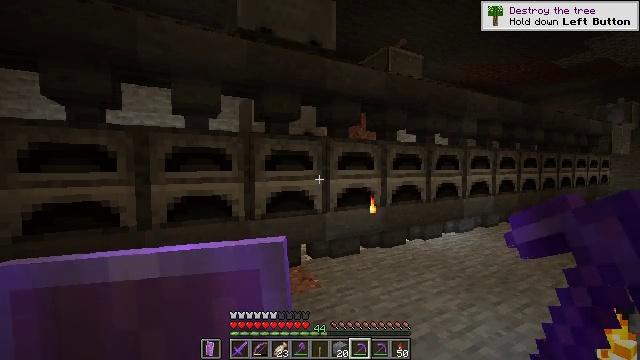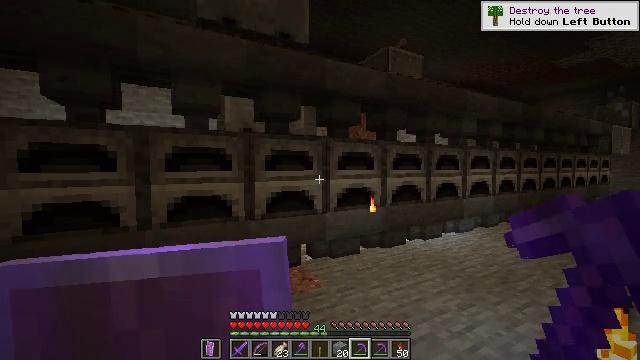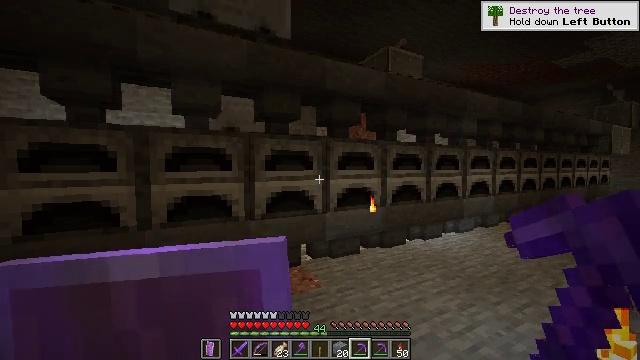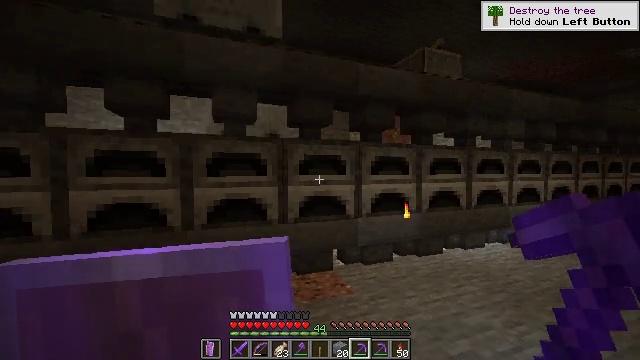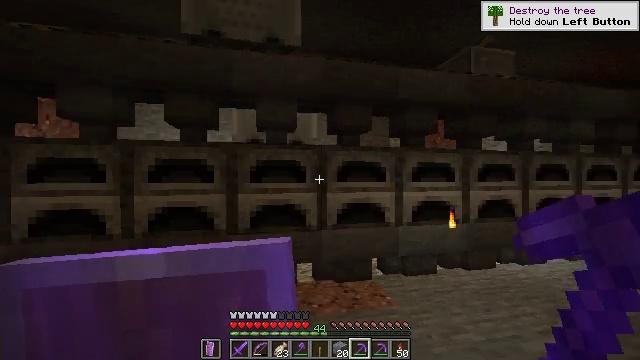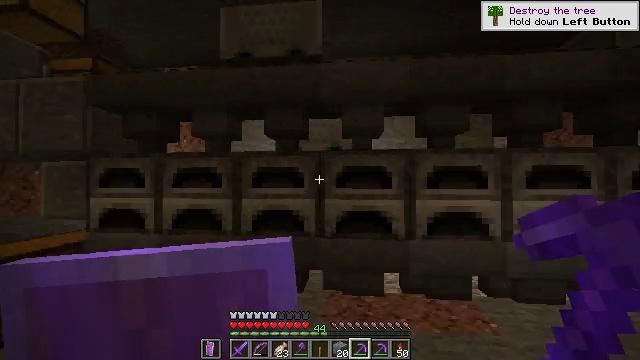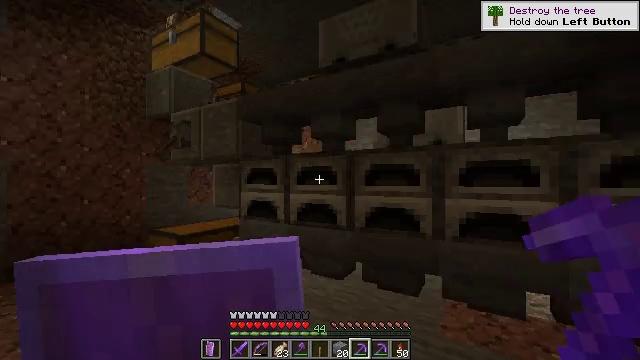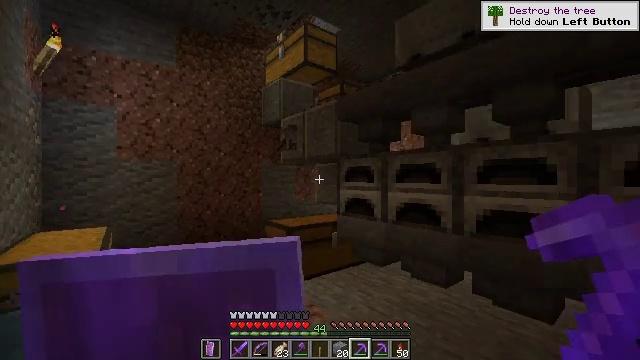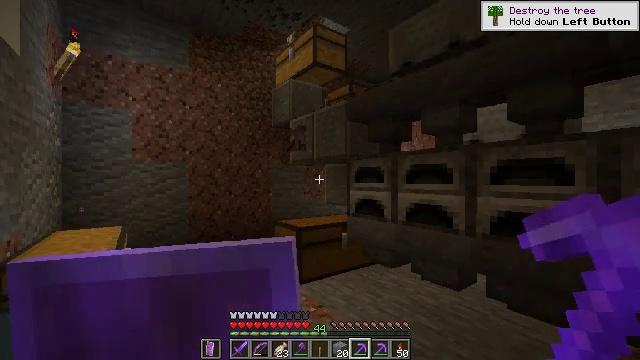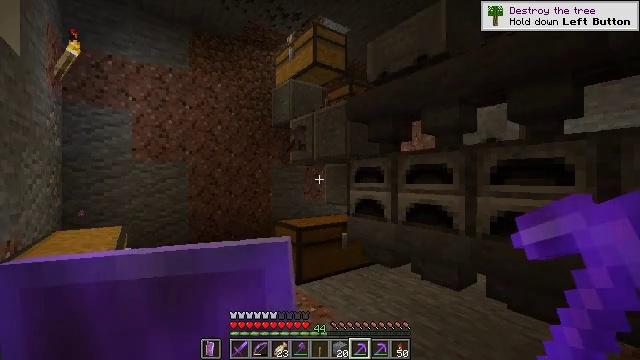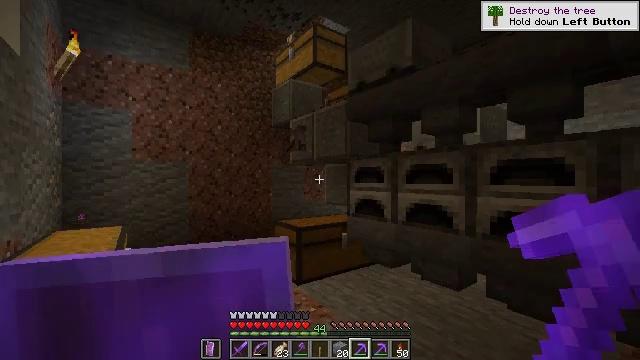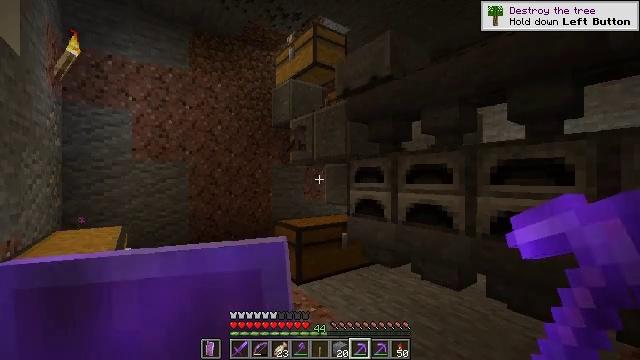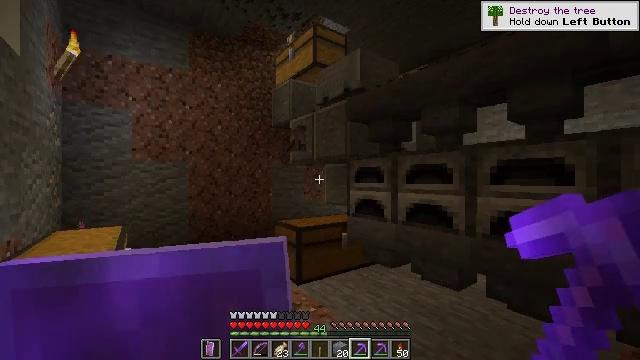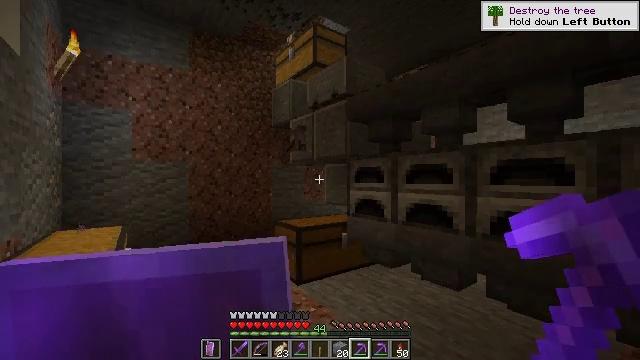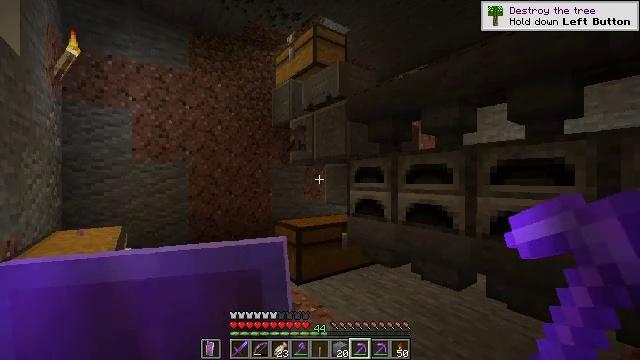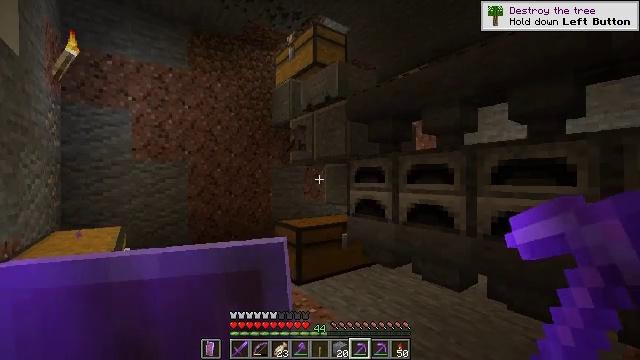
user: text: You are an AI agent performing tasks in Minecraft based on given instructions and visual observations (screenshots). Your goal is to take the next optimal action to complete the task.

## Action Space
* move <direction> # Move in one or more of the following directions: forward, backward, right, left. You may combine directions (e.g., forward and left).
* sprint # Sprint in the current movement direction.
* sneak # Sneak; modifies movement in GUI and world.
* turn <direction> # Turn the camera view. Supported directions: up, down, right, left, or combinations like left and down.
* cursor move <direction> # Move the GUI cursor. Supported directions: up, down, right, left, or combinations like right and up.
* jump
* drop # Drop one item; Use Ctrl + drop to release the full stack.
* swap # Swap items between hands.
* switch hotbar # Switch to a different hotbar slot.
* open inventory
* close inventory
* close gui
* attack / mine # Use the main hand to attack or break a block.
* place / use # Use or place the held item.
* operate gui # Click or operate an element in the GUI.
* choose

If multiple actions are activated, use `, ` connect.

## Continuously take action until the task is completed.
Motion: motion action
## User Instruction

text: craft item air
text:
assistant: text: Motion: no_op
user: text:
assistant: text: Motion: no_op
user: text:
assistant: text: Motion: turn left and up
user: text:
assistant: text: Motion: turn left and up
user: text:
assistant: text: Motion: turn left and up
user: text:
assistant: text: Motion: turn left
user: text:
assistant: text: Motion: turn left
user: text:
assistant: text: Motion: turn left
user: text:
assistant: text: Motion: no_op
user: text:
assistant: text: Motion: no_op
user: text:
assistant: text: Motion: no_op
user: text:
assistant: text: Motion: no_op
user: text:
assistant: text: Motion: no_op
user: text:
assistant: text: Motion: no_op
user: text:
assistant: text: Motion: move forward
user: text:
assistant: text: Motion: move forward
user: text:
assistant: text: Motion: move forward
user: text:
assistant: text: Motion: move forward
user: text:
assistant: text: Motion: move forward
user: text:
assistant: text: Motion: move forward and move left
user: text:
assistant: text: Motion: move forward and move left
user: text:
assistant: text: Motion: move forward and move left
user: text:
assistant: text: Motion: move forward and move left
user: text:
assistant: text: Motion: move forward and move left
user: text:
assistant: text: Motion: move forward and move left, turn right and up
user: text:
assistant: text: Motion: move forward and move left, turn right and up
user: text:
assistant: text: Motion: move forward and move left, turn right and up
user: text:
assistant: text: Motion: move forward and move left, turn right and up
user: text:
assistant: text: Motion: move forward and move left, turn right and up
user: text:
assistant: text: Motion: move forward and move left, turn up